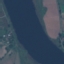
Land use / land cover: River